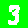
Digit: 3